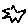
Label: star